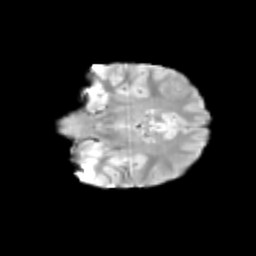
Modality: T2w
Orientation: coronal
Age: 10
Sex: female
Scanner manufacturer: siemens
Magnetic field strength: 3 T
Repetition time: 3.8 s
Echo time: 0.07 s